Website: apple
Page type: address-validator
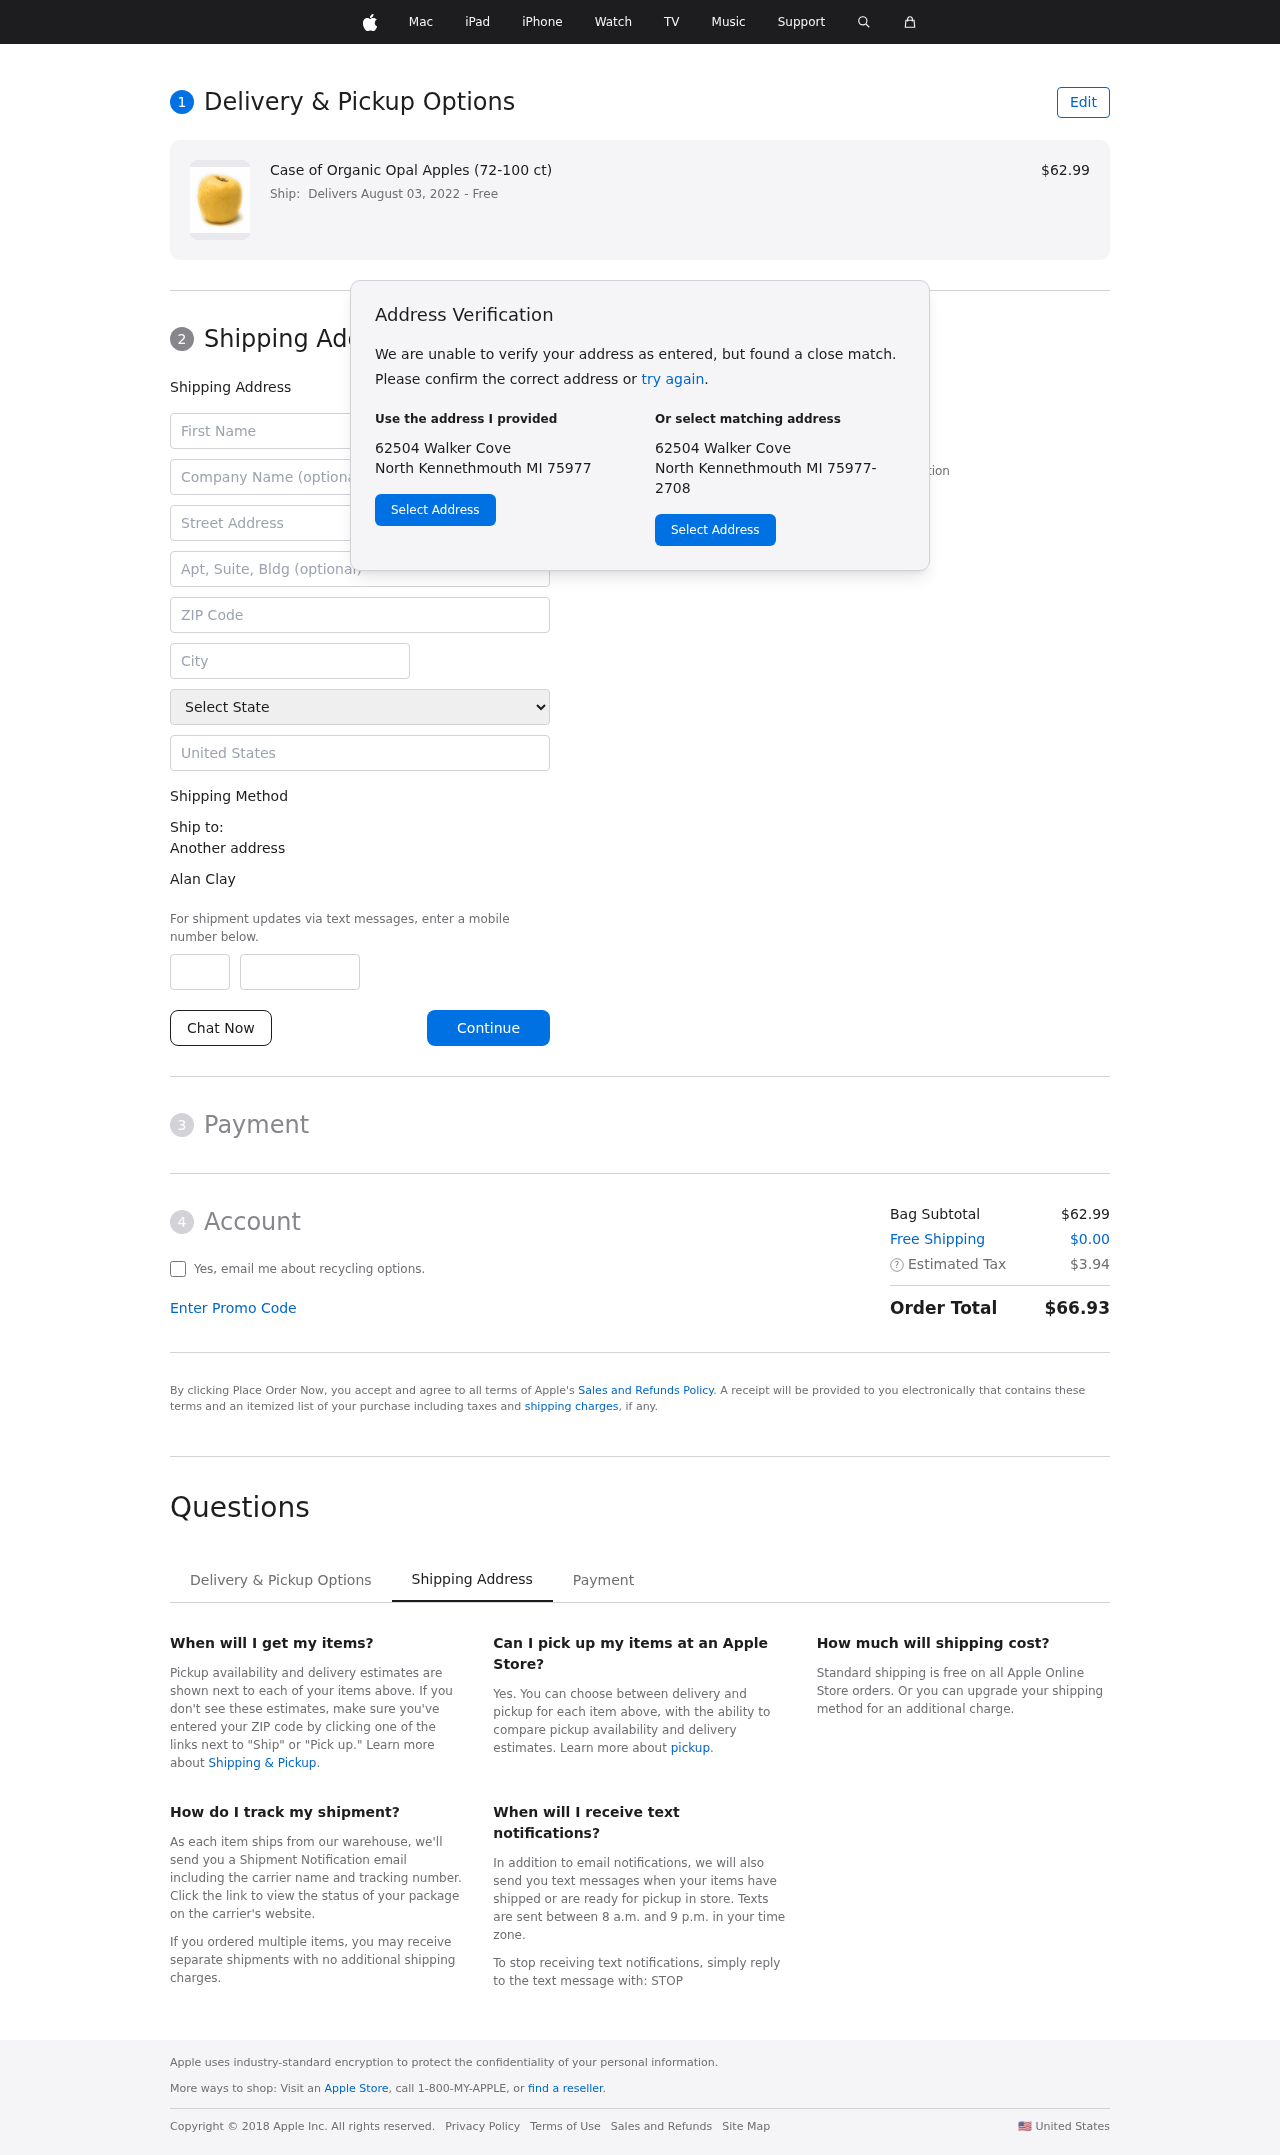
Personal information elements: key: PII_CITY
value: North Kennethmouth
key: PII_COMPANY
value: White-Thompson
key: PII_COUNTRY
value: United States
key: PII_FIRSTNAME
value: Alan
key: PII_FULLNAME
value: Alan Clay
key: PII_LASTNAME
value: Clay
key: PII_PHONE_AREA
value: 340
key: PII_PHONE_SUFFIX
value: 9494
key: PII_POSTCODE
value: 75977
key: PII_STATE
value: Michigan
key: PII_STREET
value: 62504 Walker Cove
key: PII_CITY_STATE_ZIP
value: North Kennethmouth MI 75977
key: PII_STATE_ABBR
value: MI
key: PII_POSTCODE_FULL
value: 75977
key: PII_POSTCODE_NUMERIC
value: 75977
Product elements: key: PRODUCT1_NAME
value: Case of Organic Opal Apples (72-100 ct)
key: PRODUCT1_PRICE
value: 62.99
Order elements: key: ORDER_DELIVERY_DATE
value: Delivers August 03, 2022
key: ORDER_SUBTOTAL
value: $62.99
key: ORDER_SHIPPING_COST
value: $0.00
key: ORDER_TAX
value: $3.94
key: ORDER_TOTAL
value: $66.93